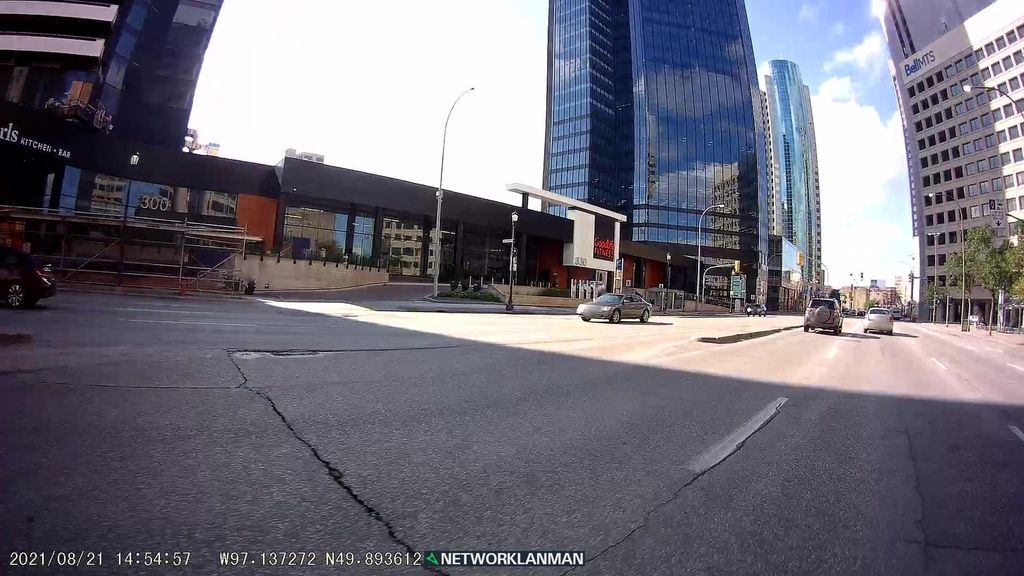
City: winnipeg